Field crop: maize
Growth stage: 2
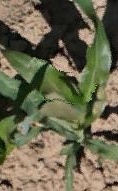
Species: maize